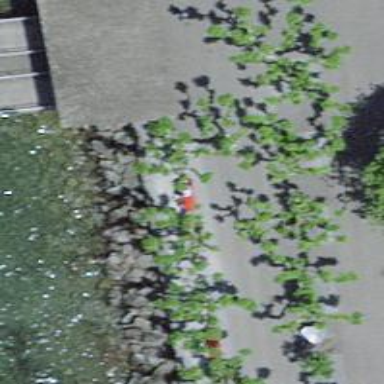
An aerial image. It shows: Red bench.